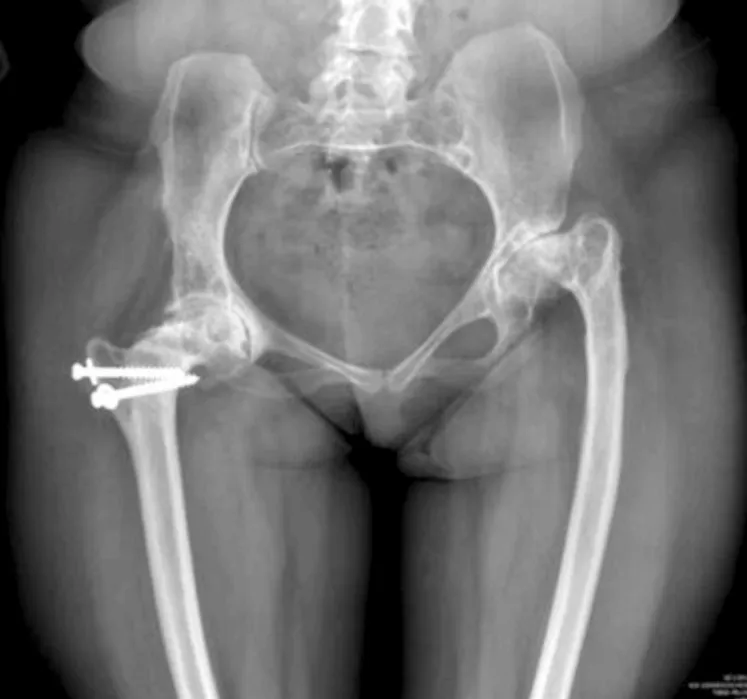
Preoperative anteroposterior view of the pelvis.
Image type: radiology (x_ray)